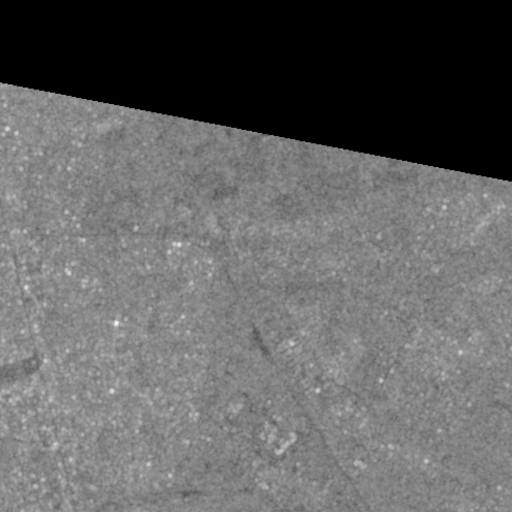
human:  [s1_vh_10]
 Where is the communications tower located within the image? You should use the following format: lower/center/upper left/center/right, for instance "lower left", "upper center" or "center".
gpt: The communications tower is located in the lower center of the image.
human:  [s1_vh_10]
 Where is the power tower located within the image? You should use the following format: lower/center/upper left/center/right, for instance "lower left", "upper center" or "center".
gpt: The power tower is located in the upper left of the image.
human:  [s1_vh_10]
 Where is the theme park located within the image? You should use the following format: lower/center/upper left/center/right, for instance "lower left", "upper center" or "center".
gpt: The theme park is located in the lower center of the image.
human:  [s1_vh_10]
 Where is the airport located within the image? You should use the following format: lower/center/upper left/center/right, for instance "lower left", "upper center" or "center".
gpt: There is no airport in the image.

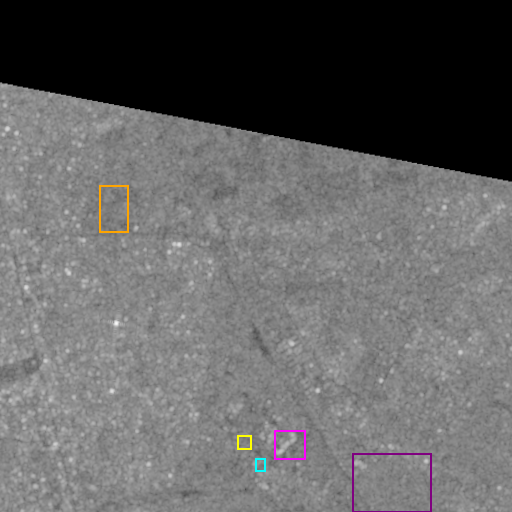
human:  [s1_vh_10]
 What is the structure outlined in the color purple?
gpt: The structure outlined in purple is a crop field.
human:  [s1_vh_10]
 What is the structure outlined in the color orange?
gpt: The structure outlined in orange is a park.
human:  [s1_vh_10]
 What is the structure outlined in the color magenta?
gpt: The structure outlined in magenta is a parking lot.
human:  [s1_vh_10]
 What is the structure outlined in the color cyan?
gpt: The structure outlined in cyan is a power substation.
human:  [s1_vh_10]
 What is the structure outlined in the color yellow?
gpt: The structure outlined in yellow is a theme park.
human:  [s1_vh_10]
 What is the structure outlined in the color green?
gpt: There is no green outline.